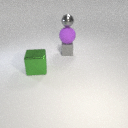
large purple rubber sphere below small gray metal sphere